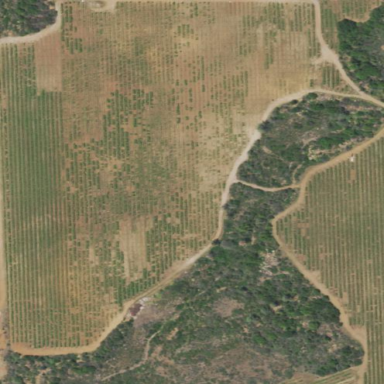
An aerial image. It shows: Vineyard with wine grapes as the main crop.